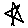
Label: star